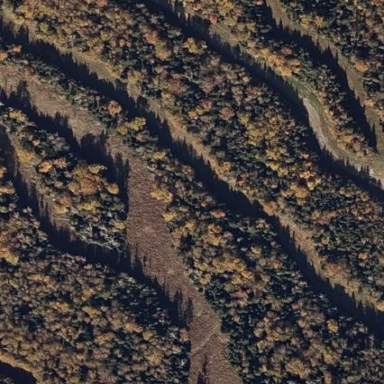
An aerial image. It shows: Coniferous forest area.